Question: I have a plane that gets clipped when it gets too close. However, I can see that there is definately more space for the plane to expand. Here's an example of what I'm seeing

The entire thing is a gaitn square, but the part closest to the screen has been cut off. It seems to happen only when I bring the "camera" down. I know that in games it is possible to have the camera very low and still render everything close to the screen, so I can't understand why it's not working here
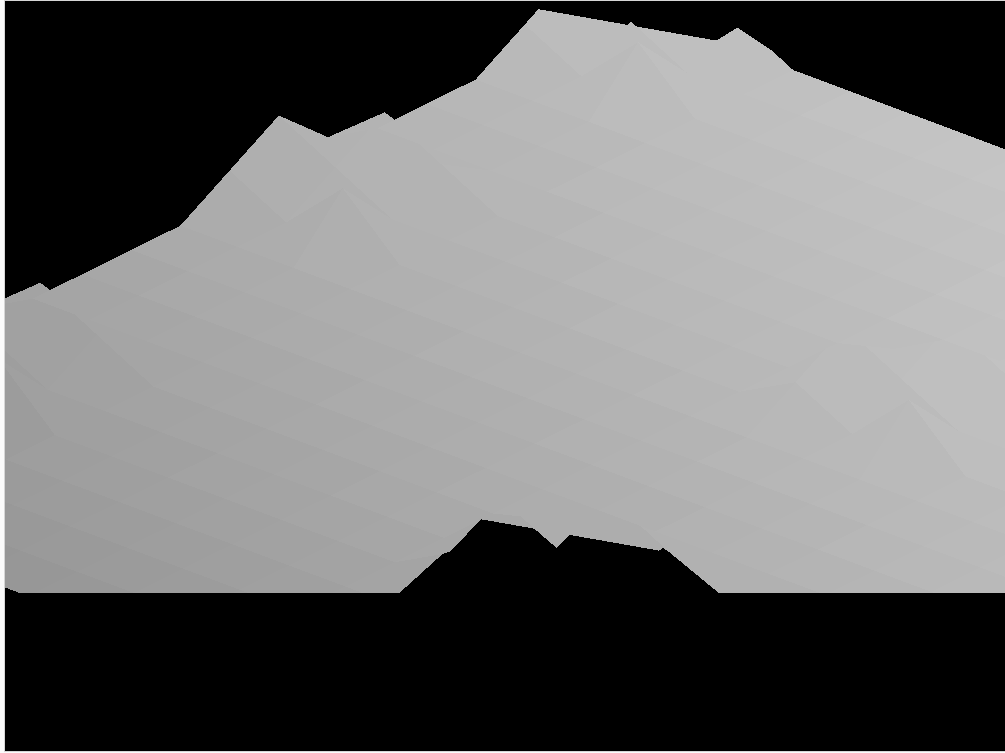
Answer: Do you have a line like this somewhere?
'''
GLU.gluPerspective(45.0f,(float)Display.getWidth()/(float)Display.getHeight(),0.1f,300.0f);
'''
This could be your problem. The first term is the FOV in degrees, the second is the screen aspect ratio, the third and fourth are the depth of view. If the third value is not zero you will not see things that are too close to you.